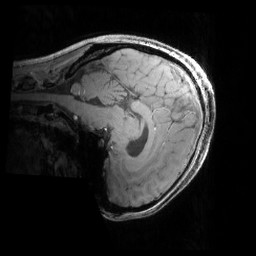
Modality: MP2RAGE
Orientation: sagittal